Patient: sex F, age 54
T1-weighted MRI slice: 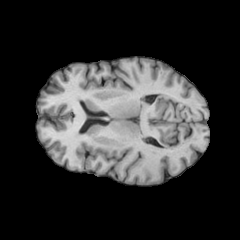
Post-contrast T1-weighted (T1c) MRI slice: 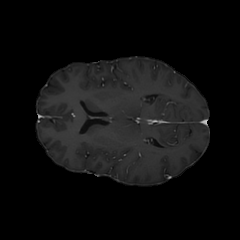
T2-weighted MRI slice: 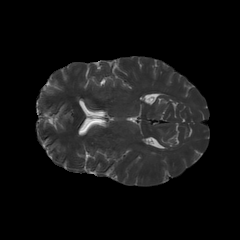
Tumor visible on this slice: no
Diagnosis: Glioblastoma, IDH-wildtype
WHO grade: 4